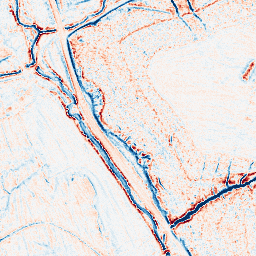
Category: edge_preserving
Decomposition family: anisotropic_diffusion
Decomposition parameters: iterations: 10
kappa: 100
gamma: 0.15
Upsampling method: sinc_hamming
Upsampling parameters: scale: 4
kernel_size: 16
Upsampling scale: 4